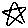
Label: star